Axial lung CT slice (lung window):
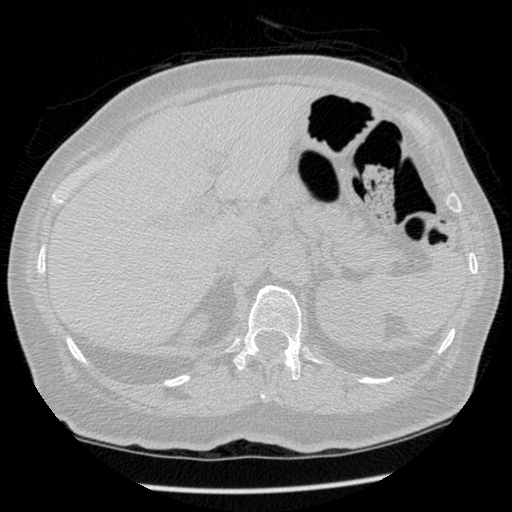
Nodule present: no